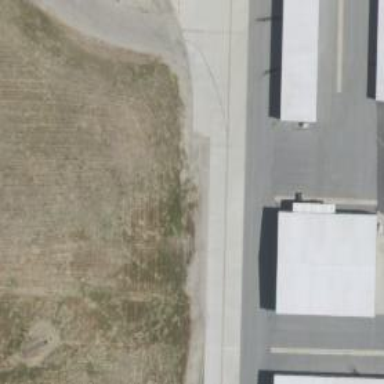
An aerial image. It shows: Image of taxiway at airport.